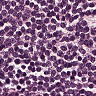
Metastatic tissue present: no